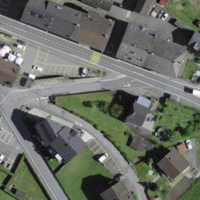
EUNIS habitat code: 54
Species observed at this site:
Grus grus